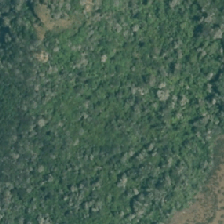
Land cover: broadleaved_indigenous_hardwood